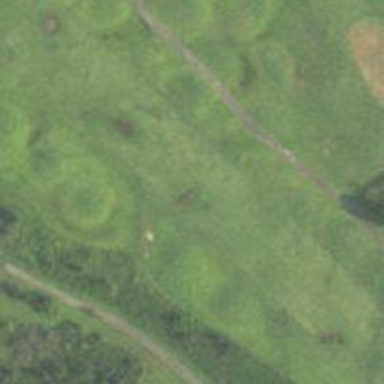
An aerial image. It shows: Golf hole.